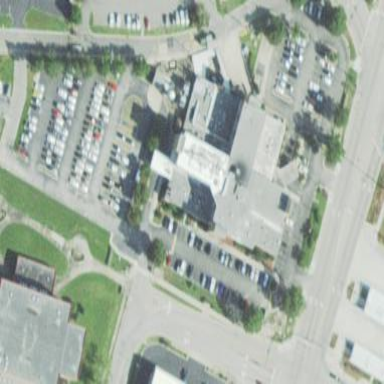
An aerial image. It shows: Tan hospital building with flat roof.